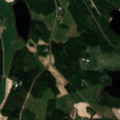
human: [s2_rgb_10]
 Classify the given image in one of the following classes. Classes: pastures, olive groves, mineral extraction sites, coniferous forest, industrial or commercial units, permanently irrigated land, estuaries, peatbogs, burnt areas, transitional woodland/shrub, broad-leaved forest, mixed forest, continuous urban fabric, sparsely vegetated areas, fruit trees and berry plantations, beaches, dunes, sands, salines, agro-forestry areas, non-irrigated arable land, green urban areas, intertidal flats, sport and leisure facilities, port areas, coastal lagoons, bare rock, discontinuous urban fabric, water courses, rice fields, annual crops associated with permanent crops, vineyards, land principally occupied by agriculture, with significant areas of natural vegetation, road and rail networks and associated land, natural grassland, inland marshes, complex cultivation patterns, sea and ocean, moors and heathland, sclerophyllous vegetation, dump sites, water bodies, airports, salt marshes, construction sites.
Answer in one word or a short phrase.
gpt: land principally occupied by agriculture, with significant areas of natural vegetation, broad-leaved forest, coniferous forest, mixed forest, water bodies